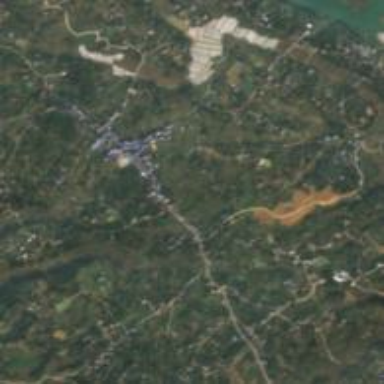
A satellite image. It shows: Township within town.